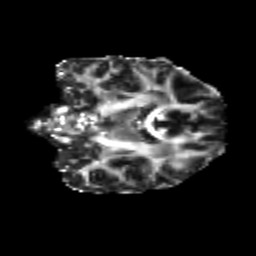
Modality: FA
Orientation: coronal
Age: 25
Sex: female
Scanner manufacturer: siemens
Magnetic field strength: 3 T
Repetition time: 3.5 s
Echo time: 0.104 s